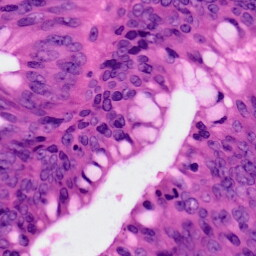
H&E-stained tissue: Colon